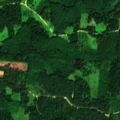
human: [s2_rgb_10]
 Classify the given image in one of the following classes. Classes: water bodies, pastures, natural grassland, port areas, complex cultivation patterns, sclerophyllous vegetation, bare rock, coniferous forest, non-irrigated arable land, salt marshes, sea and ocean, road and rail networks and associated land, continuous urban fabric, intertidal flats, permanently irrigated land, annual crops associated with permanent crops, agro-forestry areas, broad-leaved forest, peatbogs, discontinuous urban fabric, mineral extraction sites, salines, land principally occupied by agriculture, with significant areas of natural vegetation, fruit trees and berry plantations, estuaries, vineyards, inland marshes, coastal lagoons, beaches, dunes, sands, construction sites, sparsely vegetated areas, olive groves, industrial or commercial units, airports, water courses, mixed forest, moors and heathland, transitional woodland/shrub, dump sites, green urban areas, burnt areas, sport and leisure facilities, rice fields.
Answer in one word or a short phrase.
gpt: complex cultivation patterns, coniferous forest, mixed forest, transitional woodland/shrub